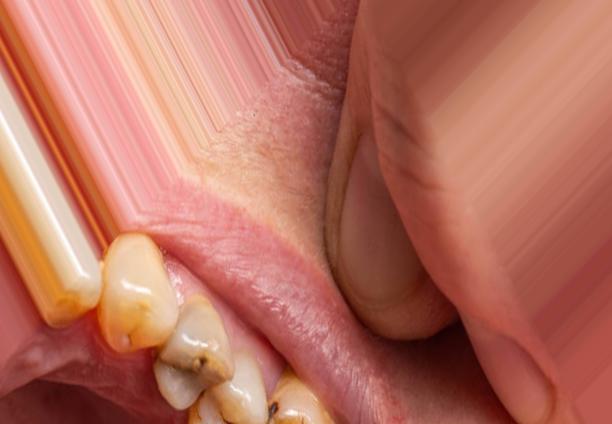
Condition: Caries